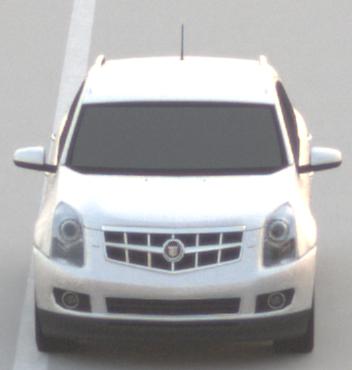
Make: Cadillac
Model: SRX 3.0 V6
Detailed model: SRX (II)
Model produced from: 2010/12
Model produced until: 2012/01
Doors: 5
Color: white
Road condition: dry road
Daytime: dawn
Contrast: low contrast